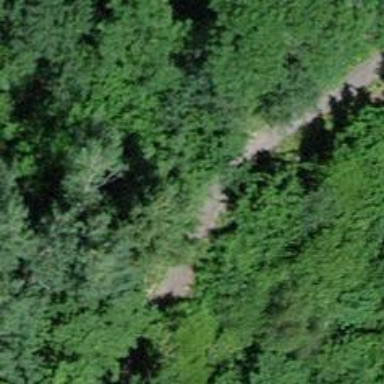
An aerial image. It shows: Unpaved path.